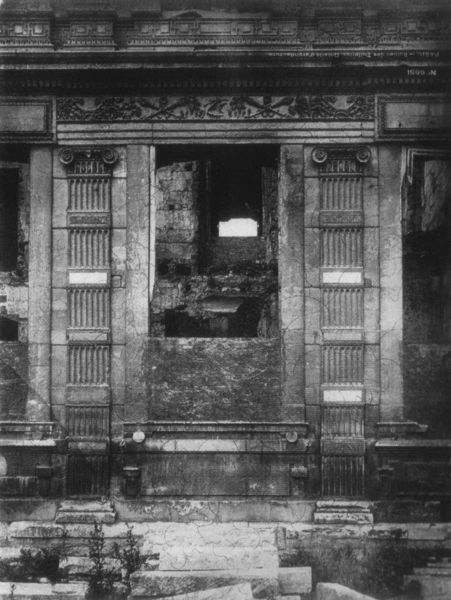
Titel: Château des Tuileries (Reste aus der Ecole nationale des ponts et chaussées)
Künstler: Philibert De l'Orme
Standort: Paris
Institution: Château des Tuileries
Schlagwörter: baum, dunkel, felsen, schatten, weiß, bäume, ausschnitt, fenster, grau, hell, hintergrund, holz, licht, pfeiler, schwarz, säule, säulen, tür, gebäude, haus, muster, alt, wand, architektur, sockel, stein, steine, natur, strauch, busch, büsche, gebüsch, kirche, sträucher, pflanze, pflanzen, chaos, relief, fassade, fels, giebel, mauer, pilaster, krieg, treppe, trümmer, zerstörung, floral, ornamente, verzierung, streifen, stuck, stimmung, stufen, platte, plinthe, tor, foto, fotografie, wände, verfall, eingang, außen, ruine, antike, durchblick, palast, schwarzweiss, geriffelt, loch, wirr, ruinen, türstock, architrav, kapitelle, kapitell, photo, fries, gemäuer, portal, sims, kaputt, öffnung, gesims, bewachsen, quader, voluten, anwesen, mauern, giebelfeld, ionisch, simse, antik, zerstört, platten, tempel, volute, muschel, fresko, basis, schnecken, ruinös, römisch, zerfall, gebälk, bauwerk, lisenen, abakus, plinthen, zerfallen, basen, lisene, gesimse, palst, kannelur, porta, pilatser, arcjitektur, vlies, vintage, maueröffnung, außenwand, volut, kaptell